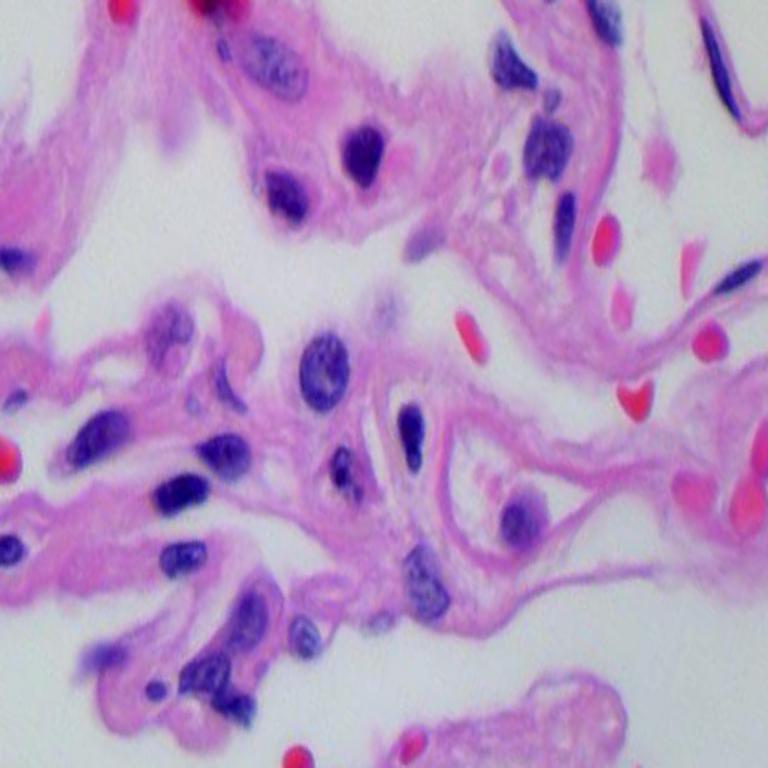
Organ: lung
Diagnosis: benign